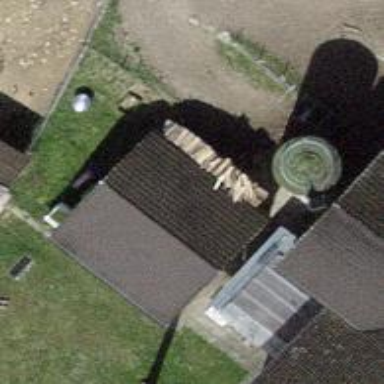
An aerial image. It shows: Farm shop.